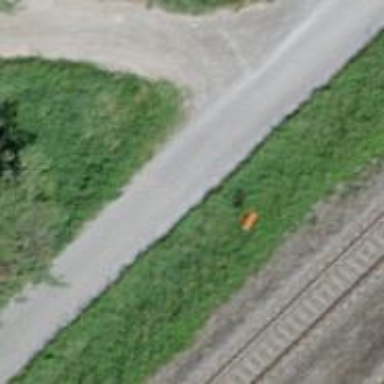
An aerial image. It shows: Pole with roof-covered pipeline marker.